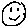
Label: smiley face